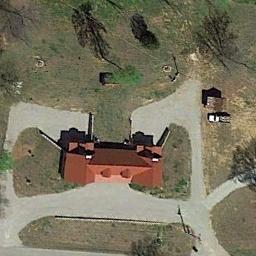
Label: residential